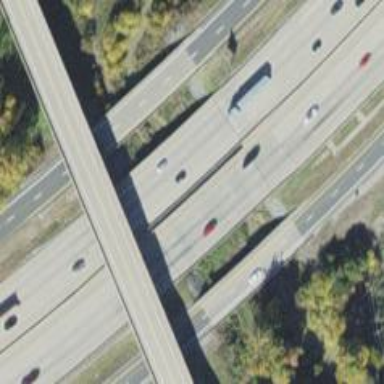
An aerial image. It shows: Beam-structured bridge on motorway.